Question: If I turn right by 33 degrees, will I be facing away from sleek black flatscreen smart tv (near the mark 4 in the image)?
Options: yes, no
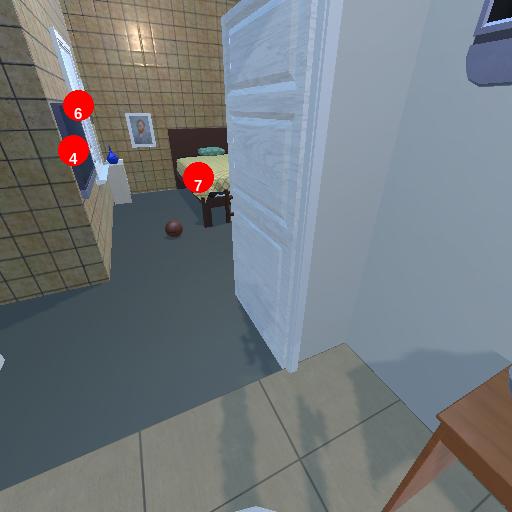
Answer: yes